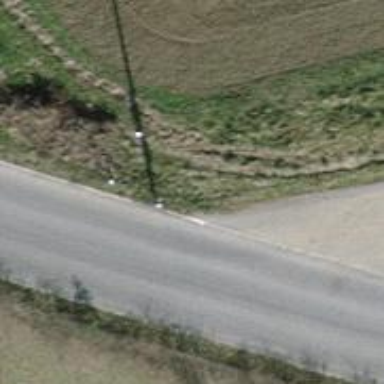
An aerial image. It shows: Power pole.